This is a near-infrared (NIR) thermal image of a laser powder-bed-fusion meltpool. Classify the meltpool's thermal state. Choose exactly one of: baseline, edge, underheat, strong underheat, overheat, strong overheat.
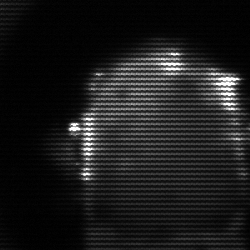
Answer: baseline